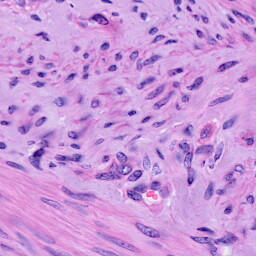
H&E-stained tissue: Cervix